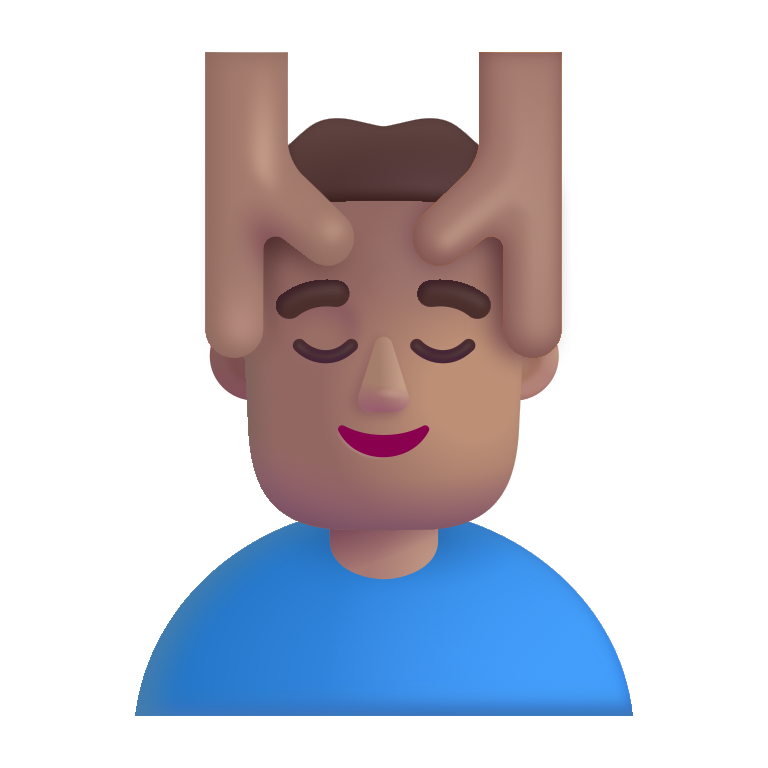
man getting massage color